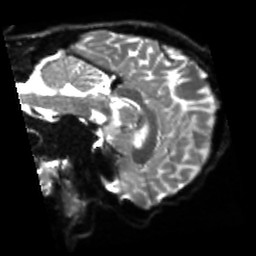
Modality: sbref
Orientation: sagittal
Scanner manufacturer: siemens
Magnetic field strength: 3 T
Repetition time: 4 s
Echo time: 0.0594 s